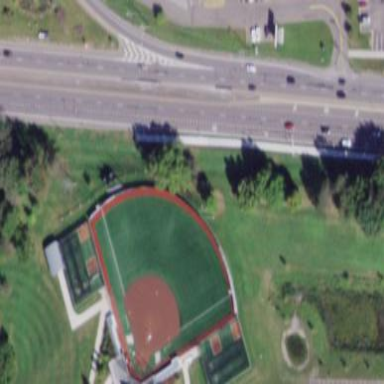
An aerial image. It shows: Baseball pitch for leisure land.